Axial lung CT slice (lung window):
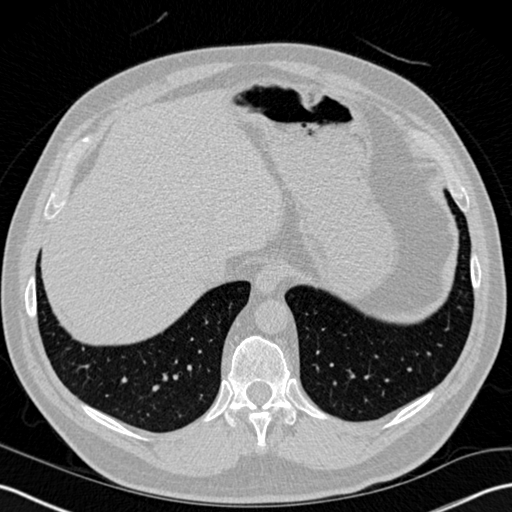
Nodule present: no